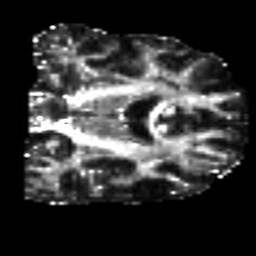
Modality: FA
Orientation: coronal
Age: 40
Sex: male
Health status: ill
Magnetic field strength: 3 T
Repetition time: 8.4 s
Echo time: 0.0926 s